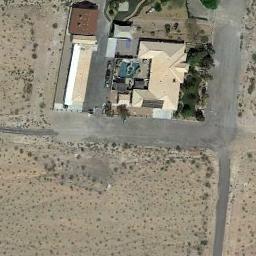
Label: residential